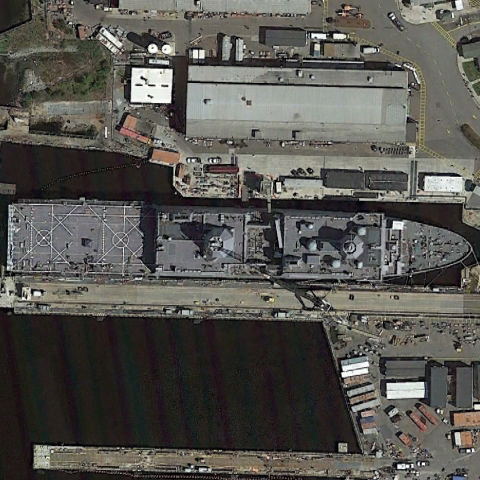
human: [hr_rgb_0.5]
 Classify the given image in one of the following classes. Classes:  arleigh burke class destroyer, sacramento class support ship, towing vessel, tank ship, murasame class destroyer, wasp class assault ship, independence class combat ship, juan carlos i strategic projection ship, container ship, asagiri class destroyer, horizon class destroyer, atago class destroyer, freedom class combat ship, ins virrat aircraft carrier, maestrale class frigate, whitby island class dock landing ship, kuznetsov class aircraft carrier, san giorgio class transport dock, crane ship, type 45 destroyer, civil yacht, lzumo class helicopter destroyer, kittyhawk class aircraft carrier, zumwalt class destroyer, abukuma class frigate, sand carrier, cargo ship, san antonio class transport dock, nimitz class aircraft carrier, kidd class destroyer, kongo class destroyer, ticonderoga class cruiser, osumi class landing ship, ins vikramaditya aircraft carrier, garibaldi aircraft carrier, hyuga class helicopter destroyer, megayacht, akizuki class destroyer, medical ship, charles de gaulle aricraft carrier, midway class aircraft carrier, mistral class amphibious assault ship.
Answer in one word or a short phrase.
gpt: San Antonio class transport dock